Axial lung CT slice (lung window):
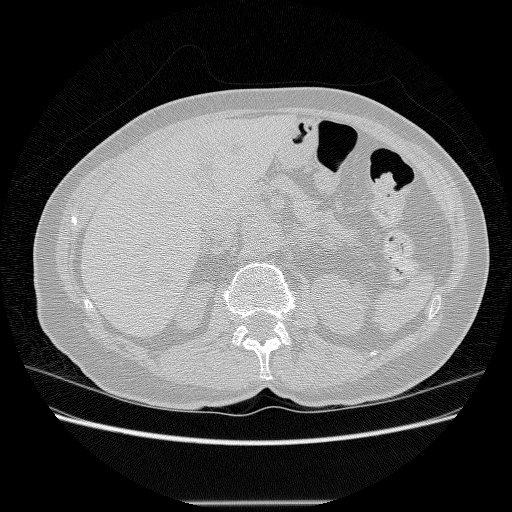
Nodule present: no